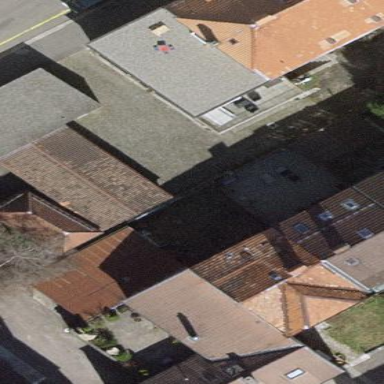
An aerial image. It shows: Group of garages.